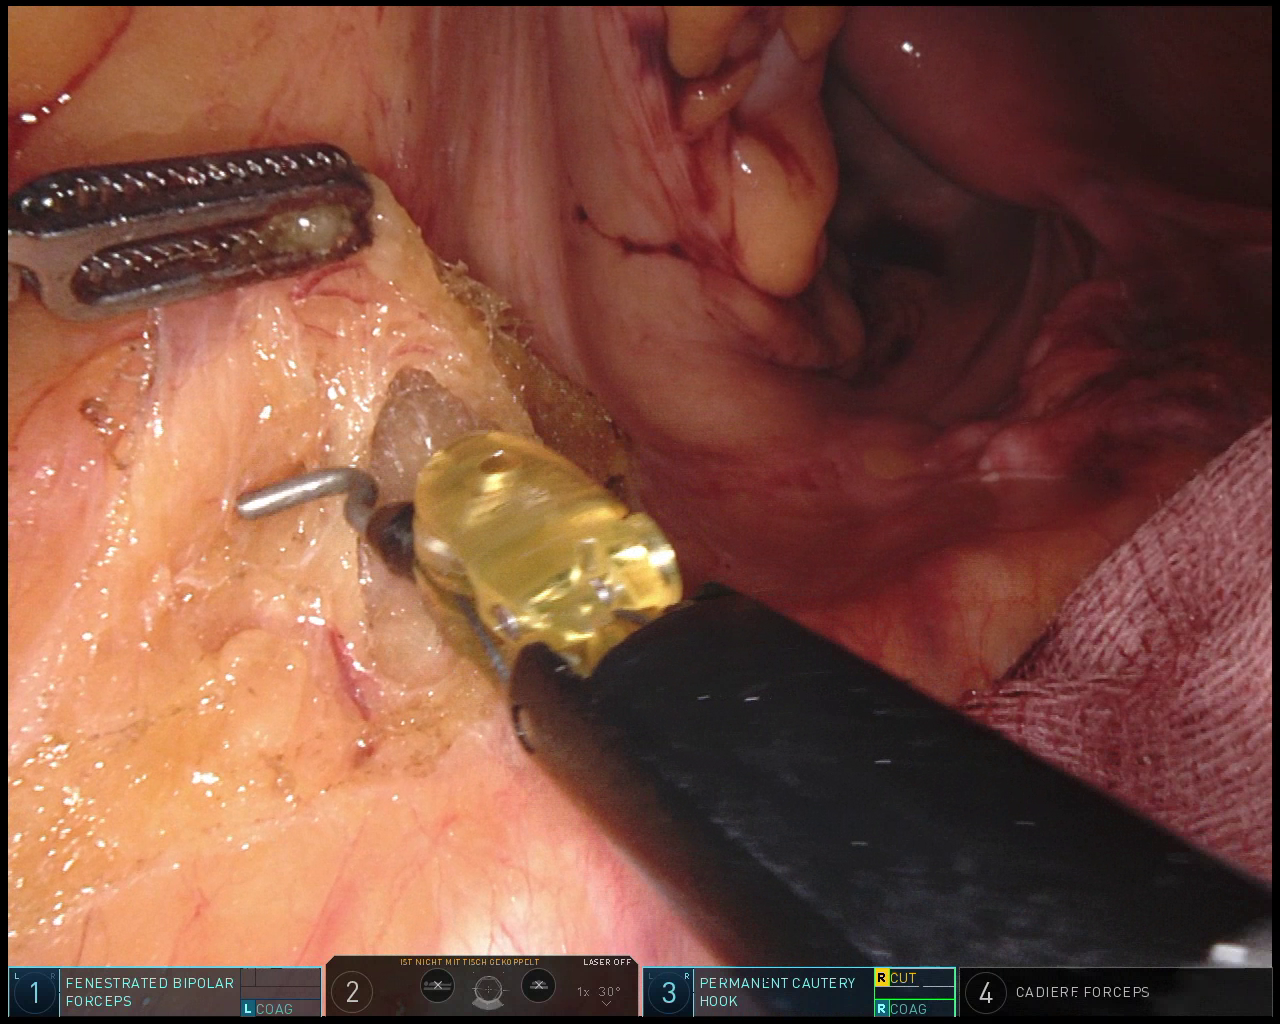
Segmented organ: ureter
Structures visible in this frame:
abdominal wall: no
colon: yes
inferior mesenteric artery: no
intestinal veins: no
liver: no
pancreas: no
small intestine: no
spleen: no
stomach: no
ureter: yes
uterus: yes
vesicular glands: no